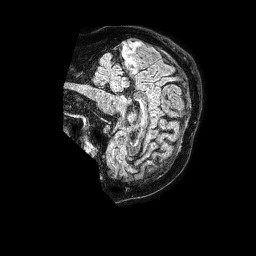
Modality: FLAIR
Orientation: sagittal
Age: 61
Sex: male
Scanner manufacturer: philips
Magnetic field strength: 1.5 T
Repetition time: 4.8 s
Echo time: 0.3 s